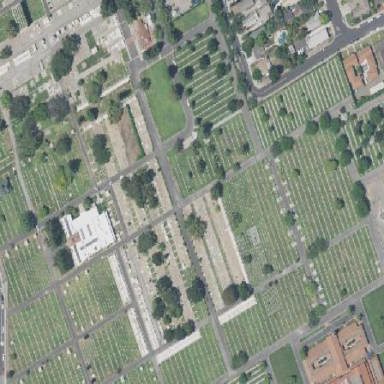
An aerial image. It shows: Cemetery.